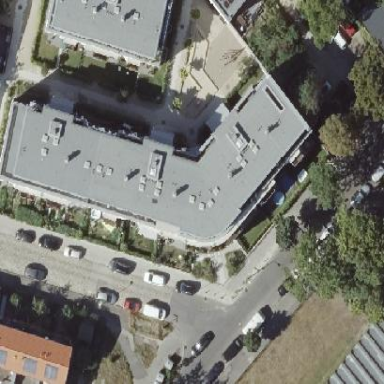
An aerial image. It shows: Part of building.